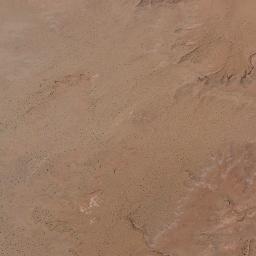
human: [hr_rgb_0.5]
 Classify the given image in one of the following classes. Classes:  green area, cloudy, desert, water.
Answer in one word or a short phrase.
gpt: desert